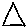
Label: triangle